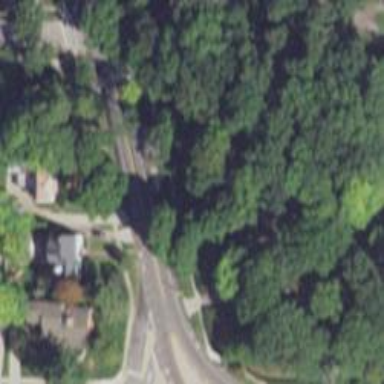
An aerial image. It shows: Unmarked crossing on the road.